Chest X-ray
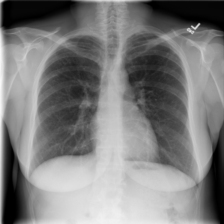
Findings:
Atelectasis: negative
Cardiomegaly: negative
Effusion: negative
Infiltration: negative
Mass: negative
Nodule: negative
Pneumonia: negative
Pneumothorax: negative
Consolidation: negative
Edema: negative
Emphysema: negative
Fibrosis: negative
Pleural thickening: negative
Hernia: negative